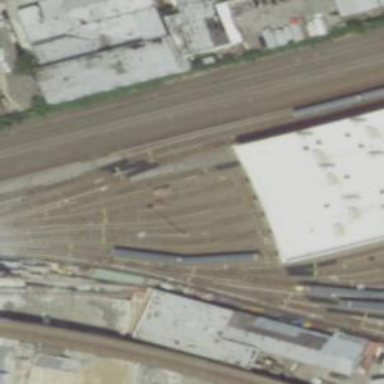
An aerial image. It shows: Electrified railway yard with rail tracks.